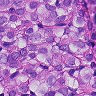
Metastatic tissue present: yes